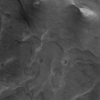
Label: not_dusty